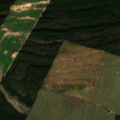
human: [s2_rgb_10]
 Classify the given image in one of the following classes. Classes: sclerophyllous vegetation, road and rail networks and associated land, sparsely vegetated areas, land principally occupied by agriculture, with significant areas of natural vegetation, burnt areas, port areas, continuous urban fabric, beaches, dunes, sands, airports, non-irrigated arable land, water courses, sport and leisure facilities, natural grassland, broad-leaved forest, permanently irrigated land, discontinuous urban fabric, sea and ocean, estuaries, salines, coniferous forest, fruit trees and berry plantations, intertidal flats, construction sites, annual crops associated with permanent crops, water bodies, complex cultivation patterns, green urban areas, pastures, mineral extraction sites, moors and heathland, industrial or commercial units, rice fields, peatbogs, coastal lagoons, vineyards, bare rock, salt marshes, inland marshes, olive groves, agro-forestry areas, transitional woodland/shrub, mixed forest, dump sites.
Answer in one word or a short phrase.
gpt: non-irrigated arable land, land principally occupied by agriculture, with significant areas of natural vegetation, coniferous forest